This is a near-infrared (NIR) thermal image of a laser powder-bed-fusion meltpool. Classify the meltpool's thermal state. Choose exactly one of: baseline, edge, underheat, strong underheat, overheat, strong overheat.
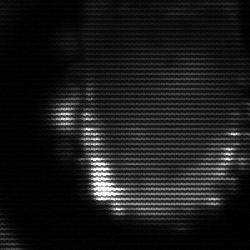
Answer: baseline